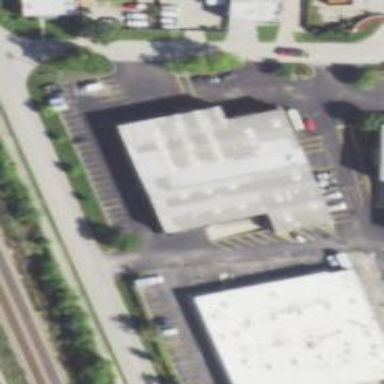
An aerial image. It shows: Industrial building.